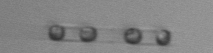
Label: Skeletonema